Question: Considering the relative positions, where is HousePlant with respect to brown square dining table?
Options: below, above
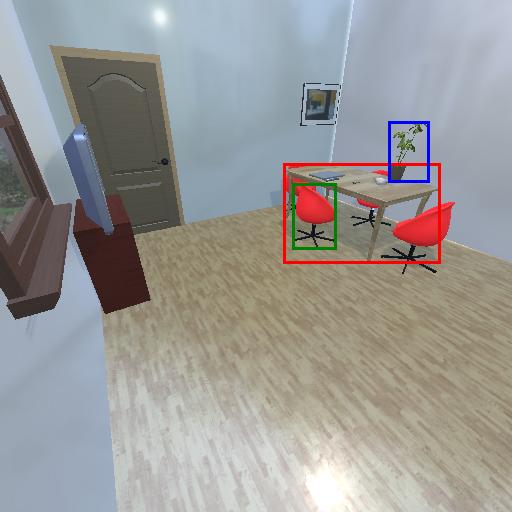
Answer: below